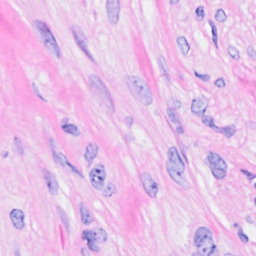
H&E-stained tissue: Breast